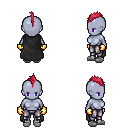
a pixel art fantasy rpg character, female body template, dark elf, purple skin, black cape, metal pants, ruby red mohawk hairstyle, gold gloves, white slippers, four views (front, back, left, right), 2x2 character sprite sheet, small pixel art, hard edges, no anti-aliasing